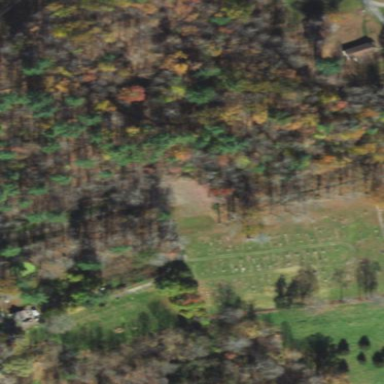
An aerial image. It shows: Cemetery.